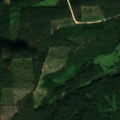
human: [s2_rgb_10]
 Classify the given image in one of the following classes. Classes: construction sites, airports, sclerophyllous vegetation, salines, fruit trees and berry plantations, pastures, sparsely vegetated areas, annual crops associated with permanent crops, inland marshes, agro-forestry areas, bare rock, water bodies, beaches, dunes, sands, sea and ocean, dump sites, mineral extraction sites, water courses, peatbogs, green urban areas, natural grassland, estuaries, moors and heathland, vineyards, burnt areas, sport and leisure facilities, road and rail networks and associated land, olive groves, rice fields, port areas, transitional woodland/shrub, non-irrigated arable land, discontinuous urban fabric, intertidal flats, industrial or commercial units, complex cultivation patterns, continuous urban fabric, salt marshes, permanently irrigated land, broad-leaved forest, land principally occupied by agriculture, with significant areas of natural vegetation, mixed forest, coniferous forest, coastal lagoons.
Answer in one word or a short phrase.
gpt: coniferous forest, mixed forest, transitional woodland/shrub